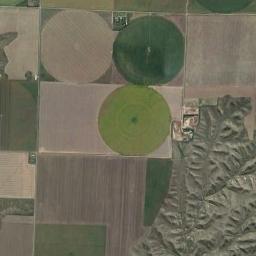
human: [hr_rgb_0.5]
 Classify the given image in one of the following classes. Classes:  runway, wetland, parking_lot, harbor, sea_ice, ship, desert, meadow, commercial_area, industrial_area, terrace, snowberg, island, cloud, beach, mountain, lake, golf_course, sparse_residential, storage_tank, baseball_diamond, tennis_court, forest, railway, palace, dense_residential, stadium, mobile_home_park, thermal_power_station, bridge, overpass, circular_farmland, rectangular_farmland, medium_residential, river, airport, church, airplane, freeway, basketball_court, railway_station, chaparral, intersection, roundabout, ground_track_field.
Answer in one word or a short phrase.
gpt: circular_farmland